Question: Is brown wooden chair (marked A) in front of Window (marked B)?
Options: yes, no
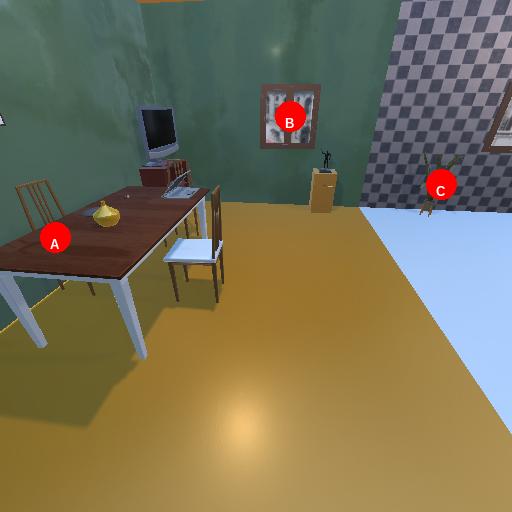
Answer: yes